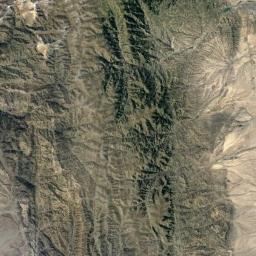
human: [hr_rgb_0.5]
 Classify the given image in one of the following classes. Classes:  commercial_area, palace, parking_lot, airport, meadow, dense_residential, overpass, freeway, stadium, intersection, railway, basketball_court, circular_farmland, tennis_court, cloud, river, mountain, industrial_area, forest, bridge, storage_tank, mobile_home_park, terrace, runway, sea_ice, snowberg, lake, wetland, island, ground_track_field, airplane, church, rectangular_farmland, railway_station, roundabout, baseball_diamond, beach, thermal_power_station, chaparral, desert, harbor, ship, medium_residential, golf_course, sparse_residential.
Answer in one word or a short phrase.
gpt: mountain